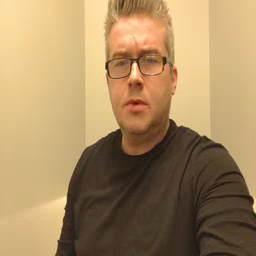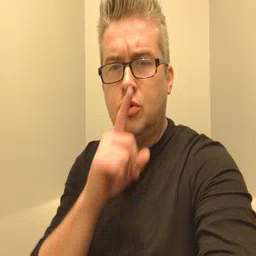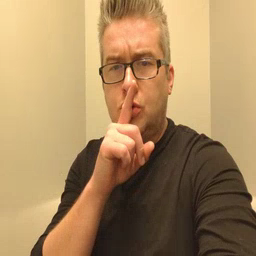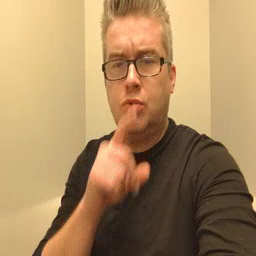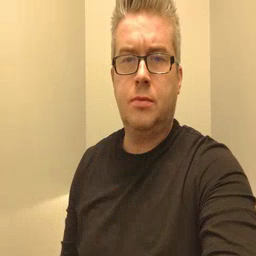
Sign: shhh